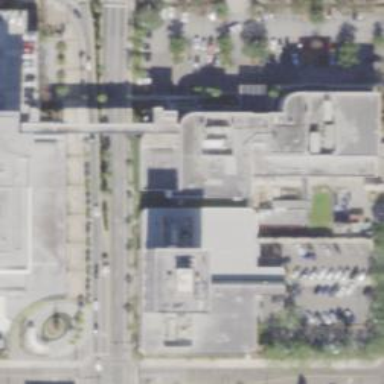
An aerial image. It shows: Healthcare clinic.